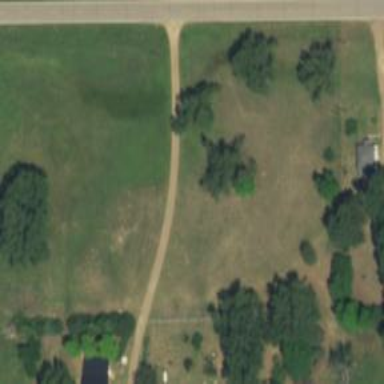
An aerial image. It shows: Driveway.